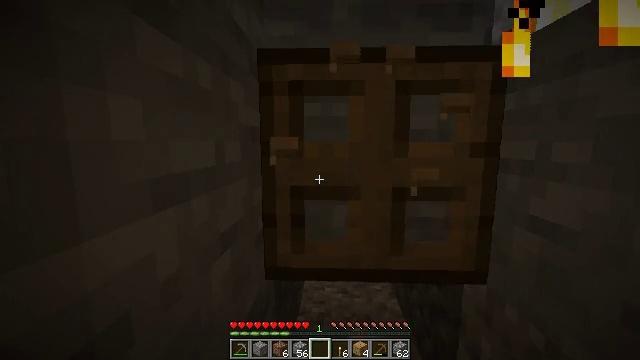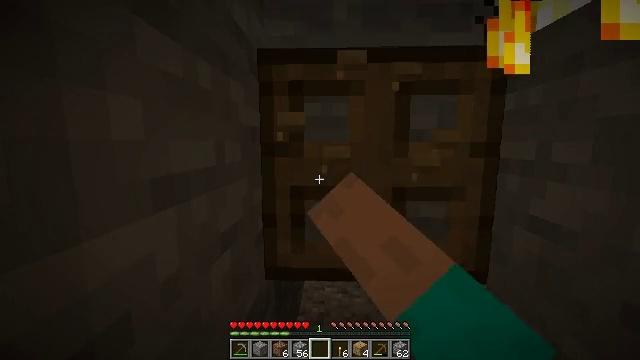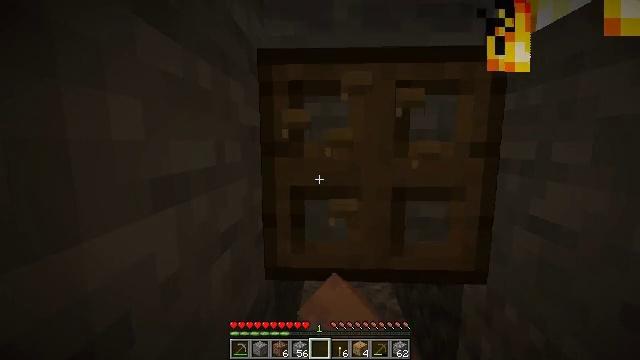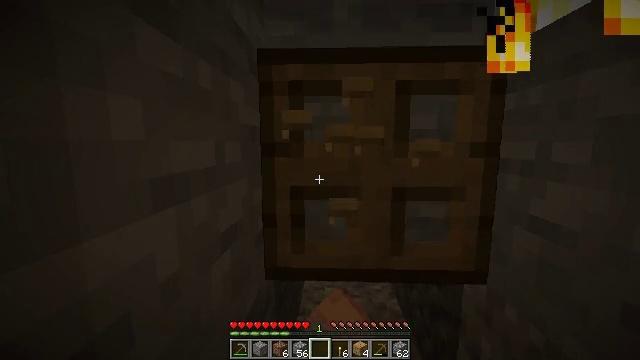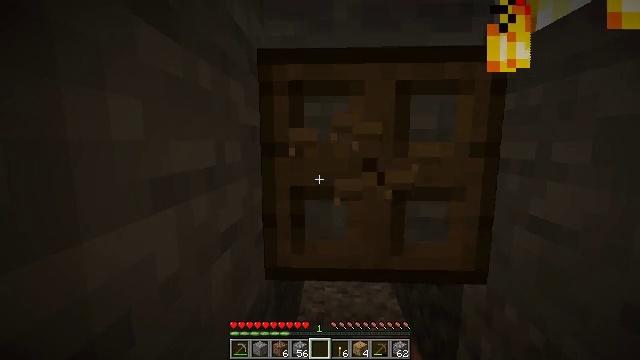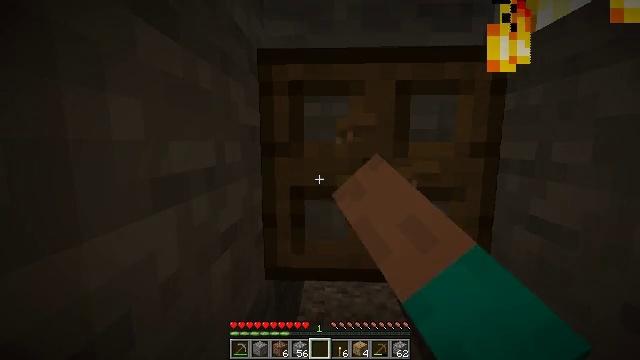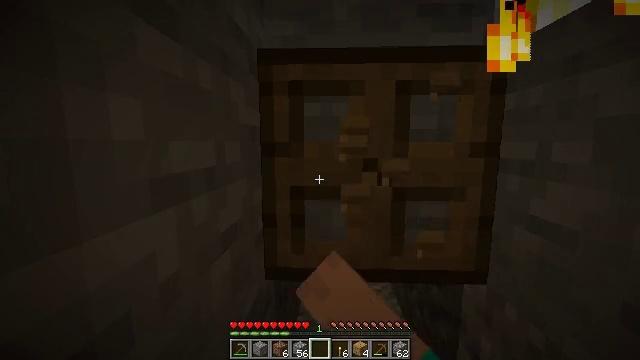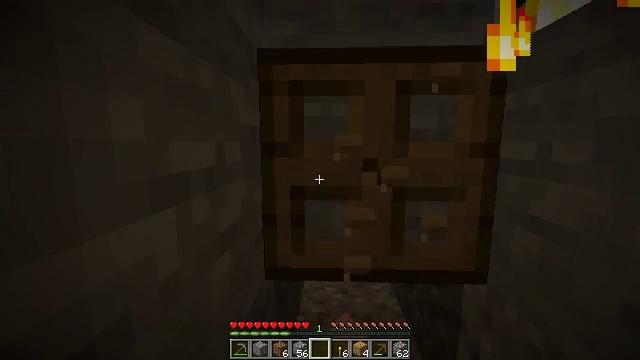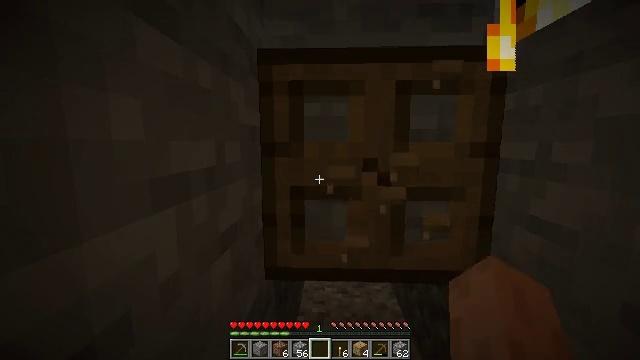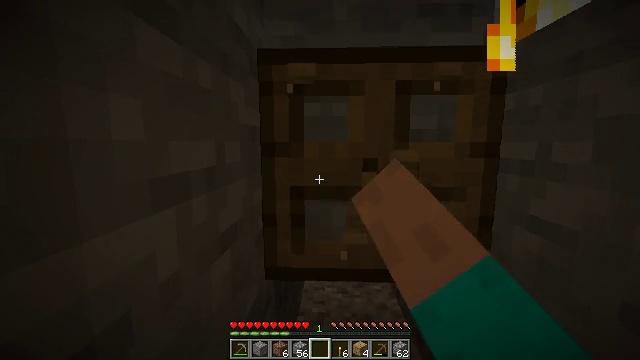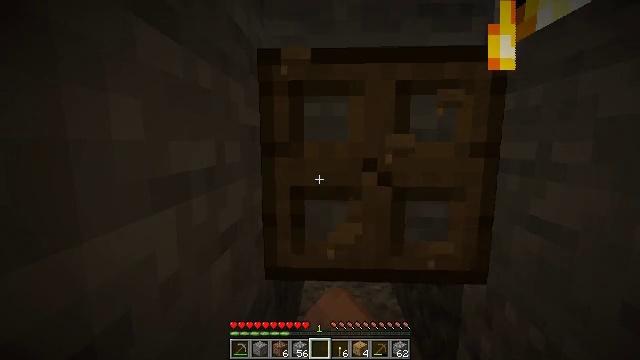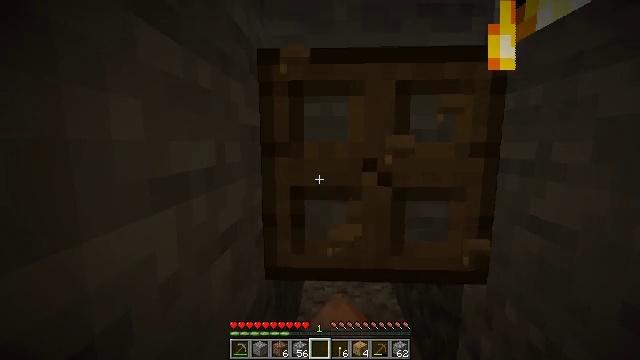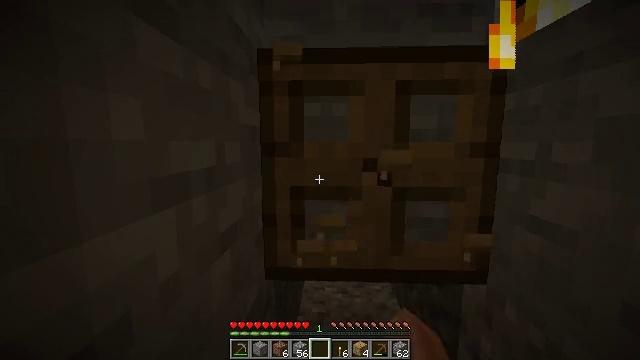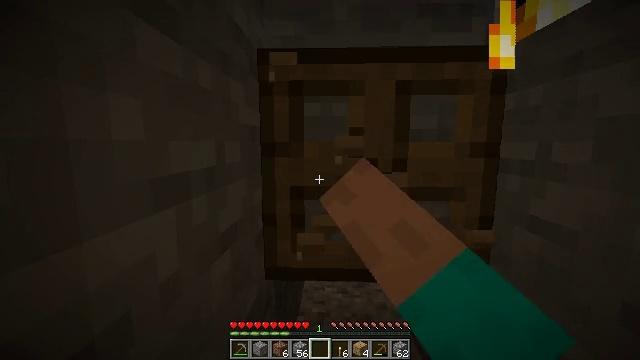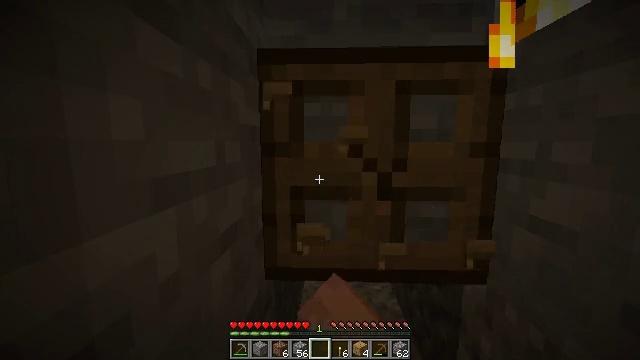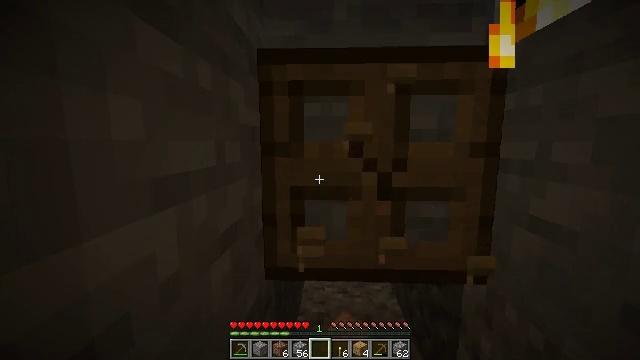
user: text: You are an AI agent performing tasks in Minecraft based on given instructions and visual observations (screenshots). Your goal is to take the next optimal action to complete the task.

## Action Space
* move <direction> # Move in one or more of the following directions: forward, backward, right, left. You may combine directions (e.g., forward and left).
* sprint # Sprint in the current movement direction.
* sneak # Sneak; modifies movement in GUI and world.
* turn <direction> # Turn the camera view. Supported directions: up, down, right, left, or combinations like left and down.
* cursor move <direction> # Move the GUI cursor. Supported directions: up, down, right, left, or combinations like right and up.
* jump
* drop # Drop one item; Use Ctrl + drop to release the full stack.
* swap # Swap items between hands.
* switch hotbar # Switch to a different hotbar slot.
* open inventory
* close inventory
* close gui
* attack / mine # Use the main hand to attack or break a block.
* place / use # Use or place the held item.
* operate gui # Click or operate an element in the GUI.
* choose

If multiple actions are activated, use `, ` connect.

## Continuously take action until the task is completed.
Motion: motion action
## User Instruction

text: Break the oak trapdoor to collect it.
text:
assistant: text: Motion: attack / mine
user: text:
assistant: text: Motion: attack / mine
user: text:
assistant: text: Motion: attack / mine
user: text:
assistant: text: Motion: attack / mine
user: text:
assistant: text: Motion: attack / mine
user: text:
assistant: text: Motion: attack / mine
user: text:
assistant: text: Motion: attack / mine
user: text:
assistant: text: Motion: attack / mine
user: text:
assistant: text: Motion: attack / mine
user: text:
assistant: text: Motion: attack / mine
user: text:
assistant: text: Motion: attack / mine
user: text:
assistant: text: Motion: attack / mine
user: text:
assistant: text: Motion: attack / mine
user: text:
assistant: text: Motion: attack / mine
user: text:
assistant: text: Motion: attack / mine
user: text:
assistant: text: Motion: attack / mine
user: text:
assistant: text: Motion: attack / mine
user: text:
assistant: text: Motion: attack / mine
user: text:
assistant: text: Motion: attack / mine
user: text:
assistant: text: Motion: attack / mine
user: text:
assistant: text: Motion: attack / mine
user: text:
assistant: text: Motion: attack / mine
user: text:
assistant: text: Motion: attack / mine
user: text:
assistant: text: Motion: attack / mine
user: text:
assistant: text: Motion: attack / mine
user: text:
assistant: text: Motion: attack / mine
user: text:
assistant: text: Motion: attack / mine
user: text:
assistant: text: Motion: attack / mine
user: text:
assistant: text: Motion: attack / mine
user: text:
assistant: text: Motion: attack / mine